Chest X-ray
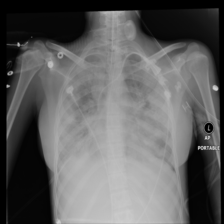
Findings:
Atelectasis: negative
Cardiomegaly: negative
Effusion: negative
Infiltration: positive
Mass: negative
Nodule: negative
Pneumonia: negative
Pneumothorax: negative
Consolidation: negative
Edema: negative
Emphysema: negative
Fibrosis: negative
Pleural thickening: negative
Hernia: negative